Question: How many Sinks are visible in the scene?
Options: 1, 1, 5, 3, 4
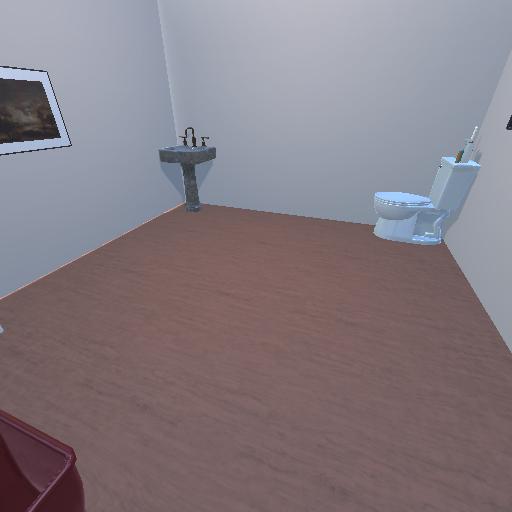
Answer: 1